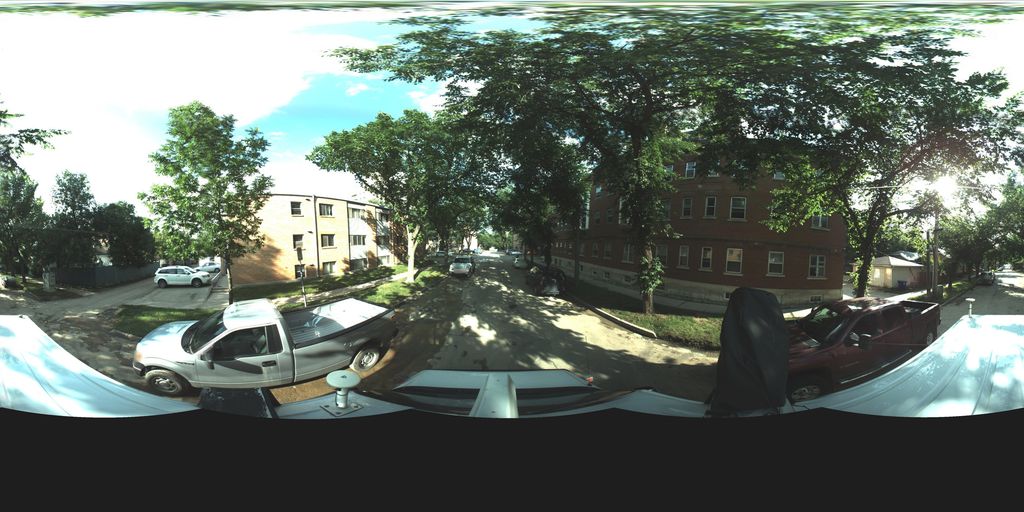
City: saskatoon